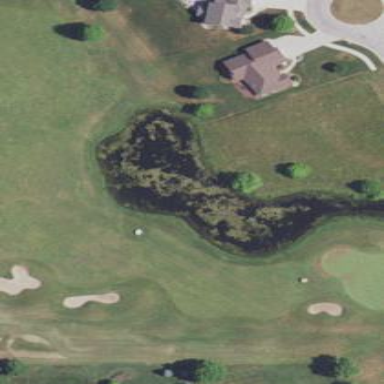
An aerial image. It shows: Golf fairway surrounded by grass.